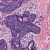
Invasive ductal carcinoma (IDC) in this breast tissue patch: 0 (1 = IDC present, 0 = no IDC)